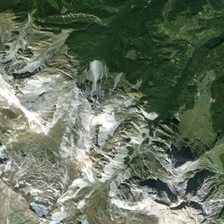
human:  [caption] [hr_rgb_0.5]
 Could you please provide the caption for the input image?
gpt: this is a piece of mountain with ice partly .

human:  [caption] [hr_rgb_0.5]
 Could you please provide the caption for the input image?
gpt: this is a piece of mountain with ice partly .

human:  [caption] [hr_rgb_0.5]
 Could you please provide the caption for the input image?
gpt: this is a piece of mountain with ice partly .

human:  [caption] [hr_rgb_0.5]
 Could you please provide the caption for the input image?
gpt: this is a piece of mountain with ice partly .

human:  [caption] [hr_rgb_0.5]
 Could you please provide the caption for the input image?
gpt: this is a piece of mountain with ice partly .